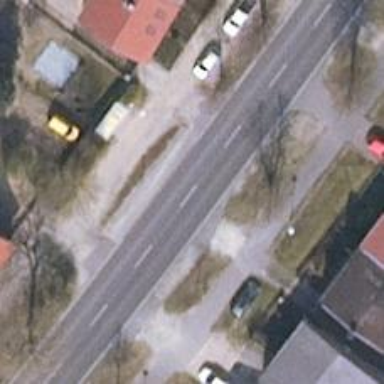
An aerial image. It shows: Public transport stop position.